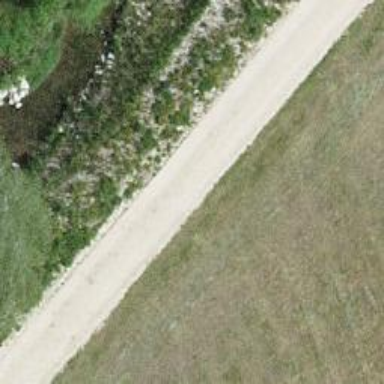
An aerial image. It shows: Track with fine gravel surface. The track has grade2 tracktype.